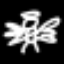
Label: angel